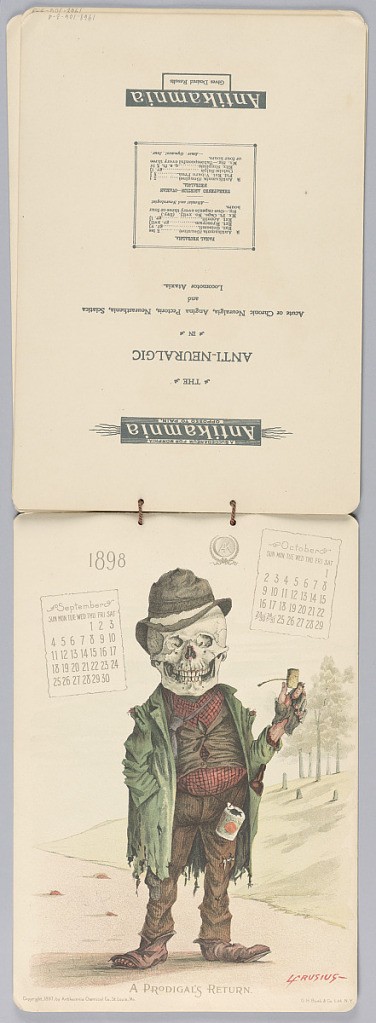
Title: The Antikamnia Calendar, September and October, 1898: A Prodigal's Return
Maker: Louis Crusius, American, 1862 - 1898
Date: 1897
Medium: Chromolithograph on paper with string binding
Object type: Calendar
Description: September and October, 1898.